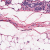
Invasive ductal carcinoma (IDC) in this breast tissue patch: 0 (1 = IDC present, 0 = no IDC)